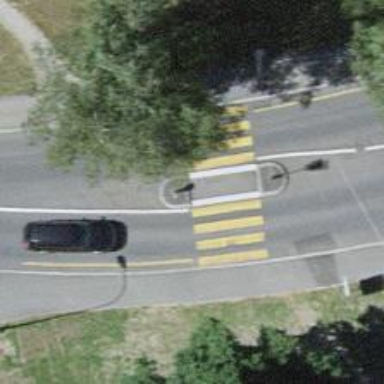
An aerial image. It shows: Traffic island located on footway.